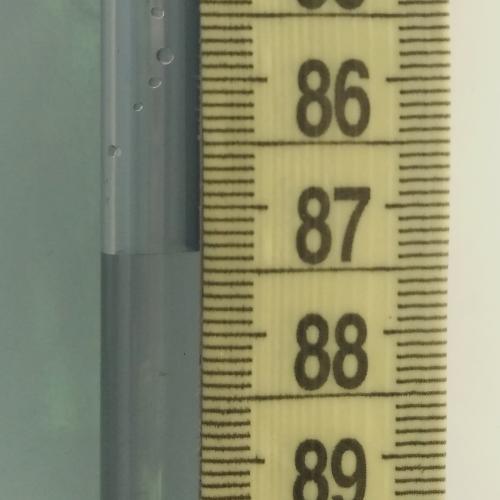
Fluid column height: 87.4 cm